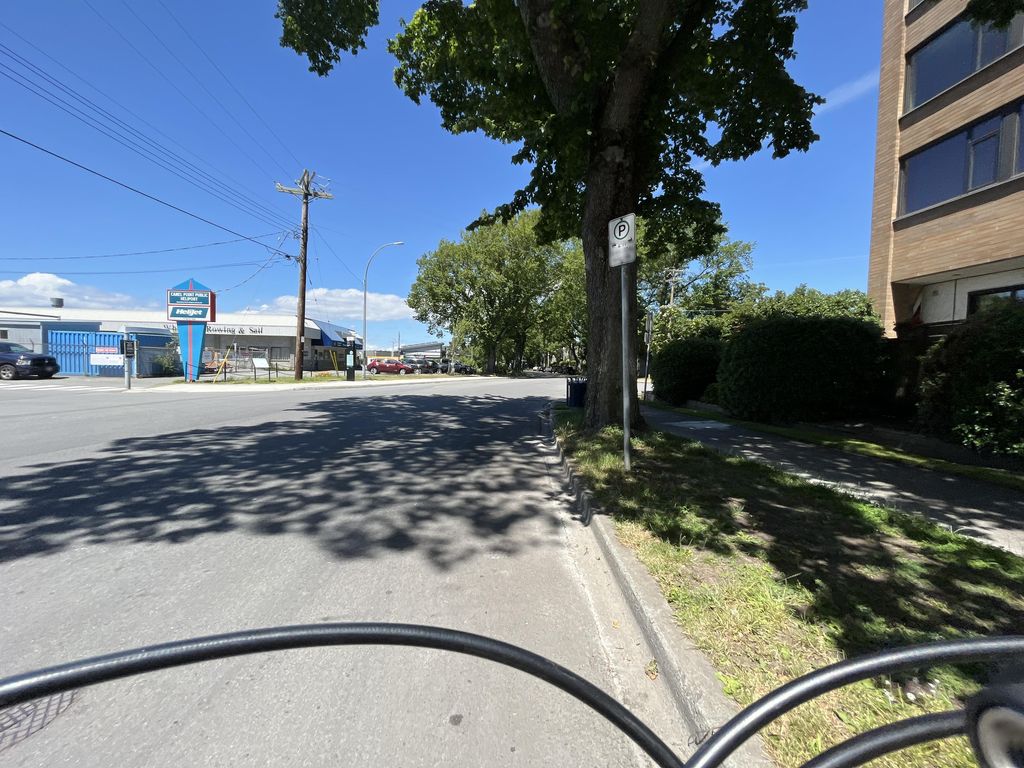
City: victoria